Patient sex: F
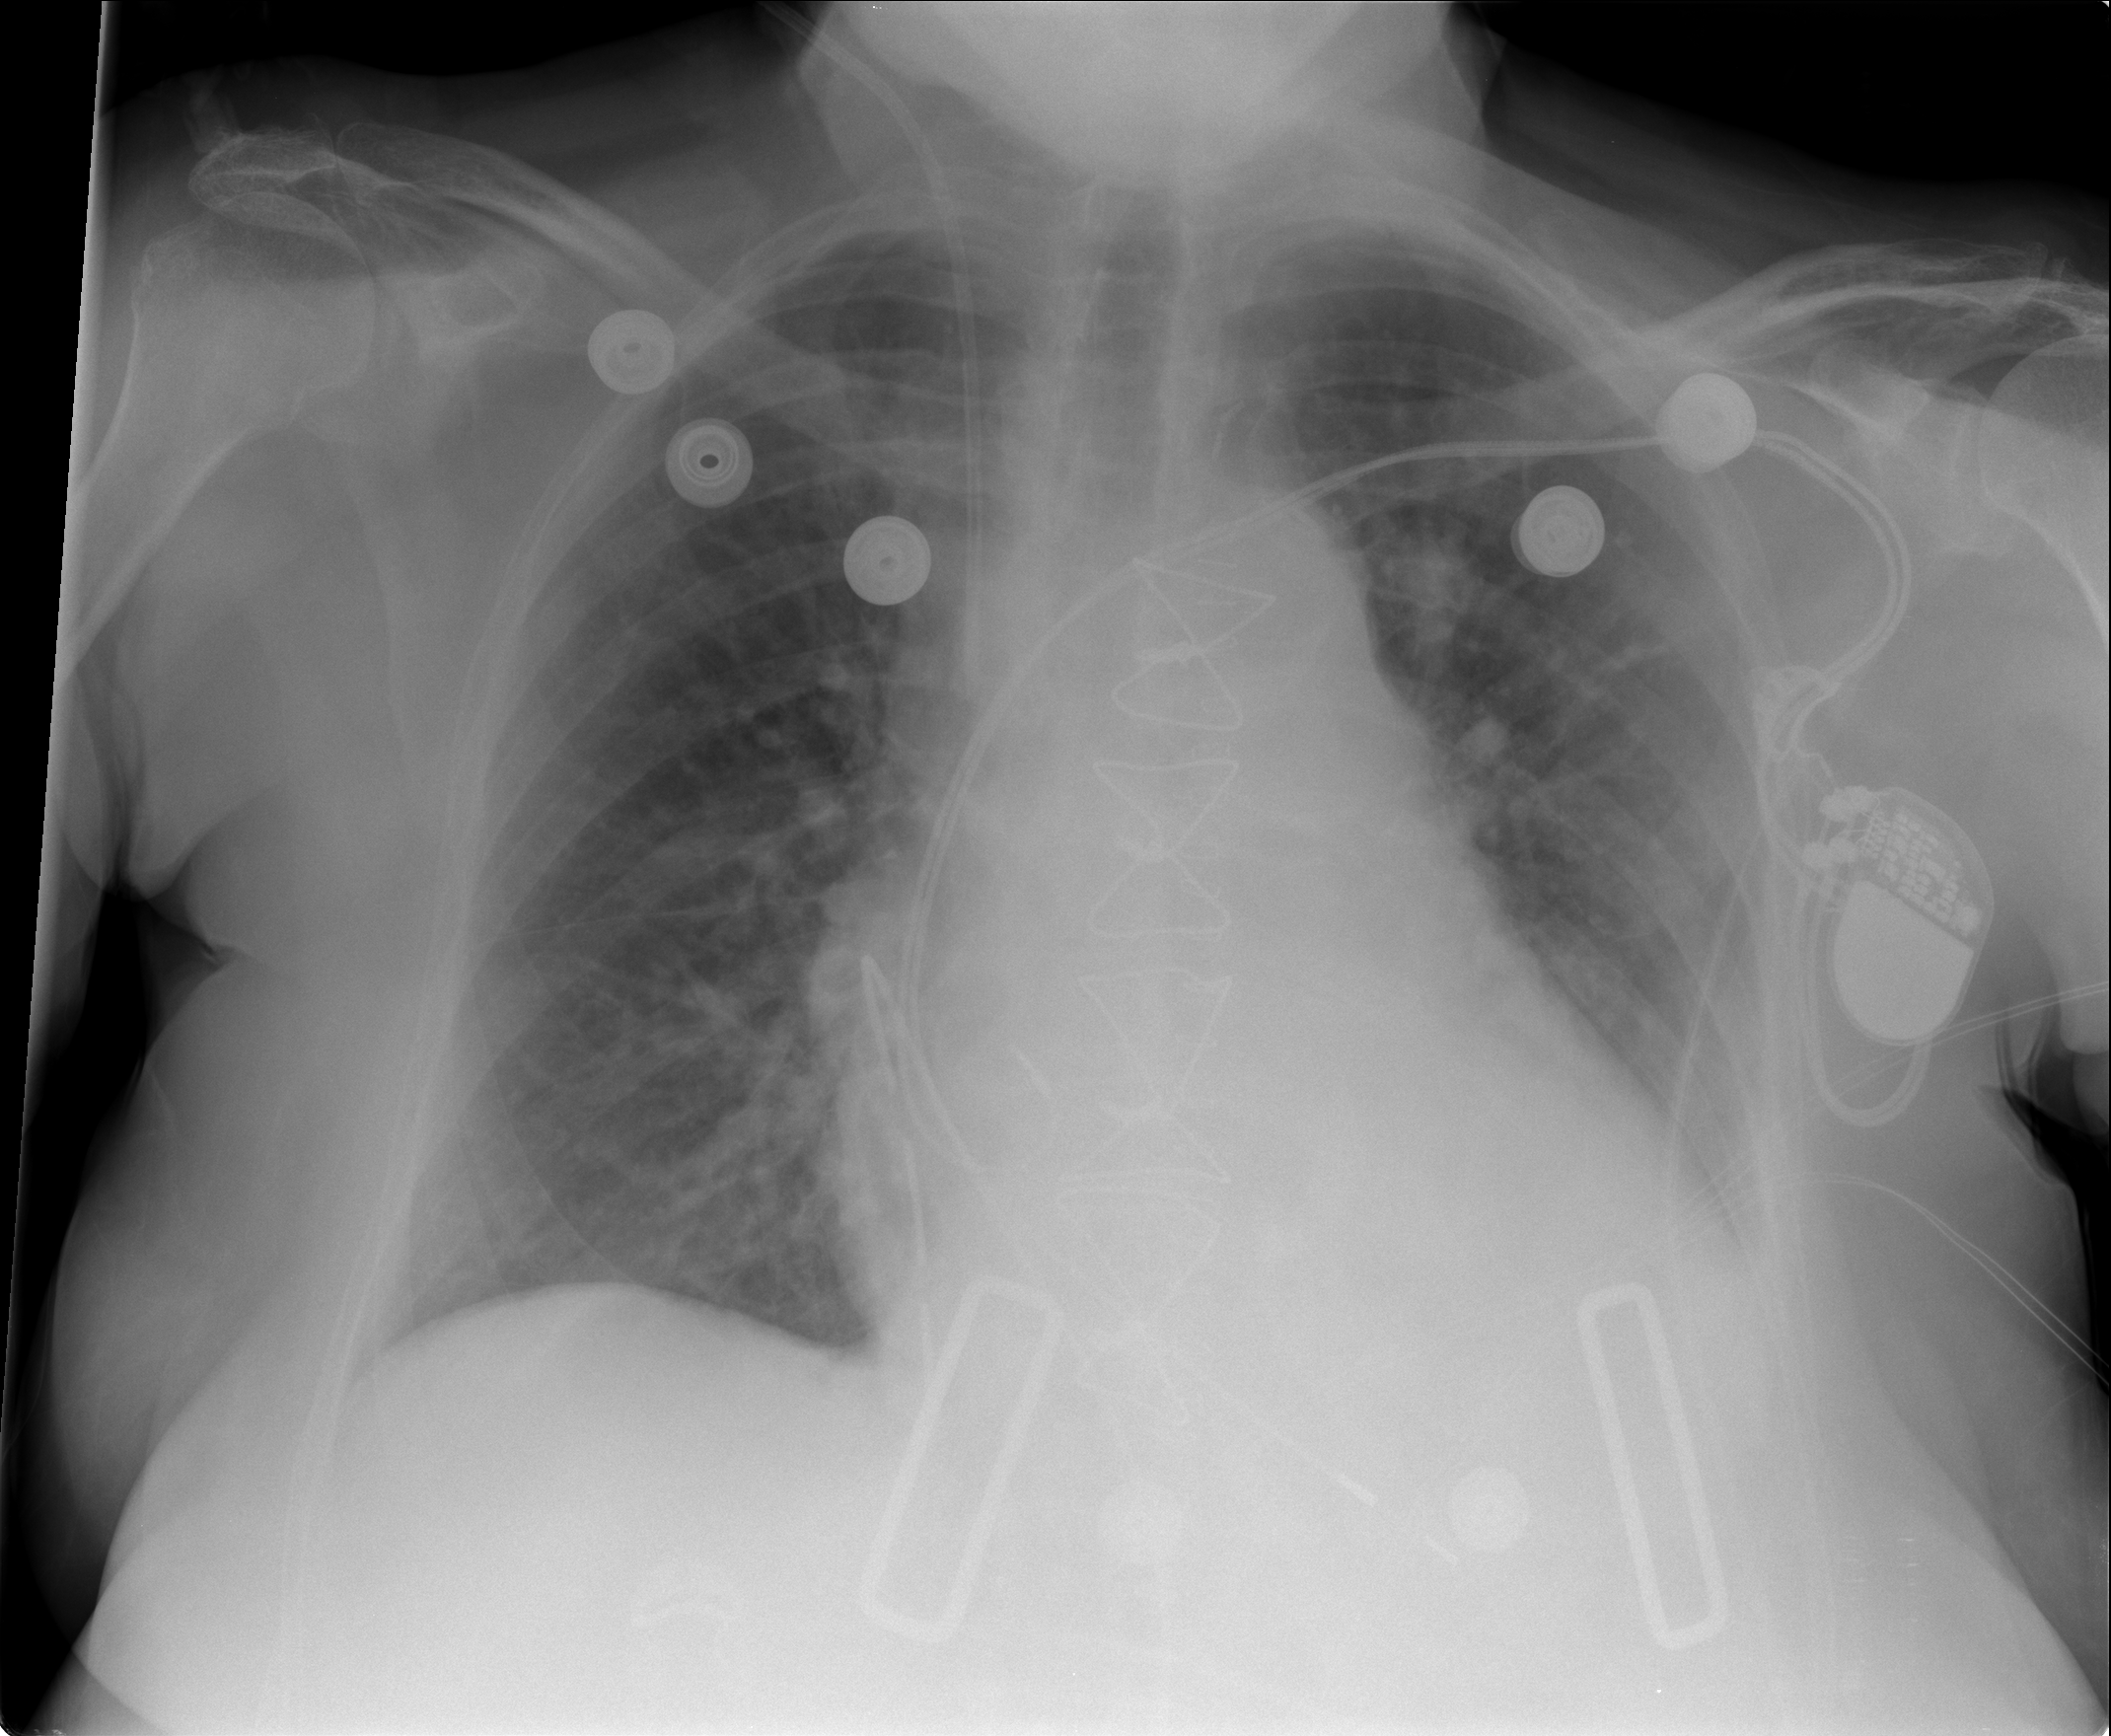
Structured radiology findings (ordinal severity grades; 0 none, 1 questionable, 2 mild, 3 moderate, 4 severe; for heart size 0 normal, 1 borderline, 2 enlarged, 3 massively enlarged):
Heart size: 2
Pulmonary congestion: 2
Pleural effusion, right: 0
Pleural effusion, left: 2
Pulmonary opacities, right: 0
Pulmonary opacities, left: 0
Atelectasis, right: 0
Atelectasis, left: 2